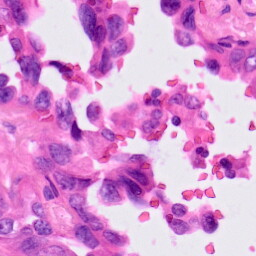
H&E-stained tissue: Lung